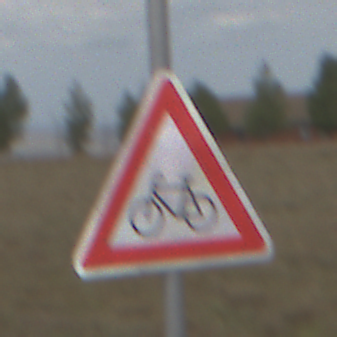
Verkehrszeichen: RadverkehrRechts
Umgebung: Outdoor, Nature
Tageszeit: Midday
Wetter: PartlyCloudy
Licht: Natural
Jahreszeit: NotSpecified
Kontrast: MediumContrast